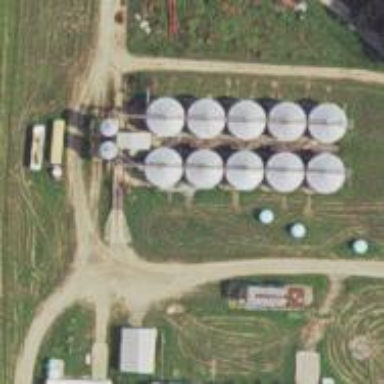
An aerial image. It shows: Silo.